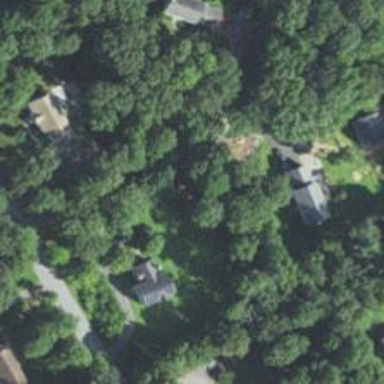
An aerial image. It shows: Residential driveway.